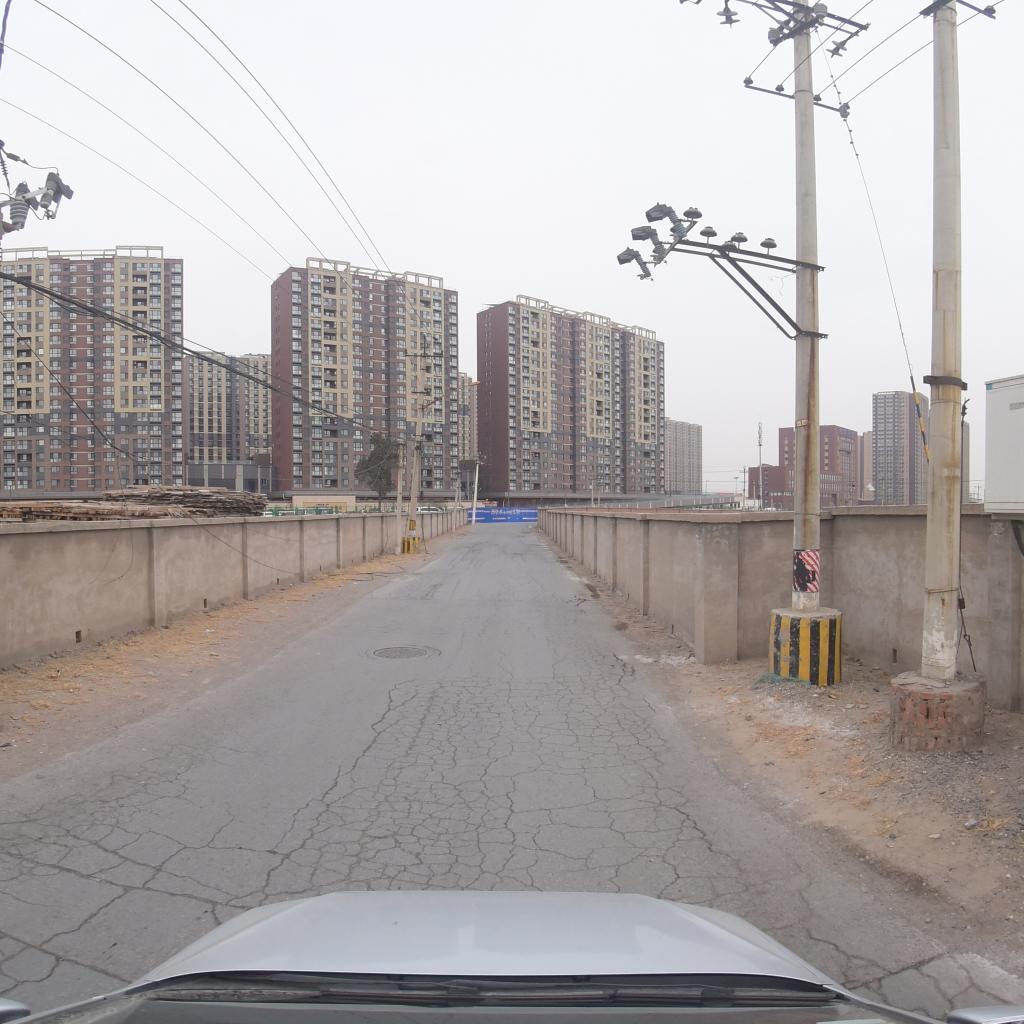
Region: Fengtai
Road damage annotations: alligator crack, manhole cover